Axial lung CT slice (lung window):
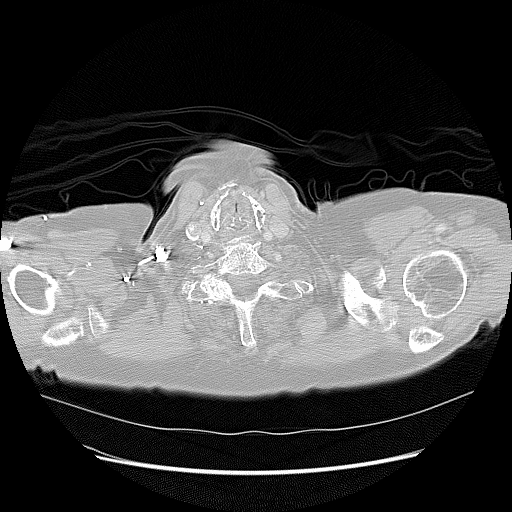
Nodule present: no